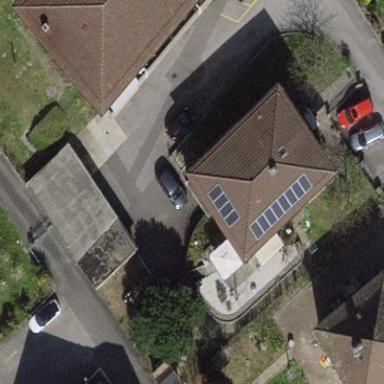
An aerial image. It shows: Detached building.